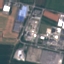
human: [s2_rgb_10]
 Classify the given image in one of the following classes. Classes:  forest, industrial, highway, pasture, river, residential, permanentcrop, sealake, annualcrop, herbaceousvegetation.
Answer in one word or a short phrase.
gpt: Industrial